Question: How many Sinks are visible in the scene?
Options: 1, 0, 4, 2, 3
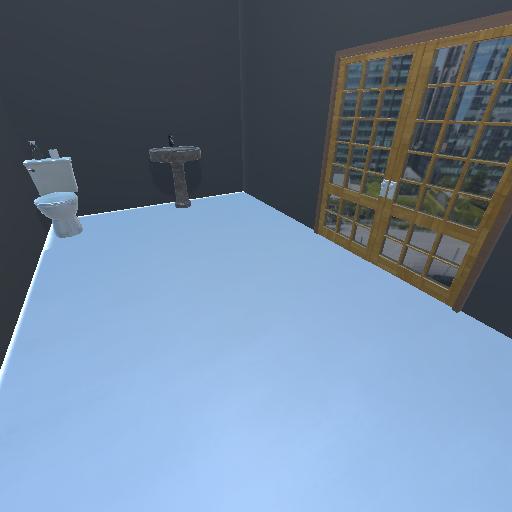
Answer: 1